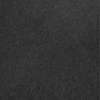
Label: dusty